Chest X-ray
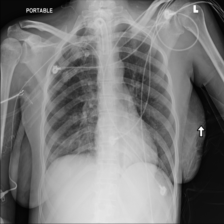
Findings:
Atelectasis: negative
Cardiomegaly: negative
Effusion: negative
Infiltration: negative
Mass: negative
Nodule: negative
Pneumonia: negative
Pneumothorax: negative
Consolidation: negative
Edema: negative
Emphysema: negative
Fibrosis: negative
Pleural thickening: negative
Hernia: negative